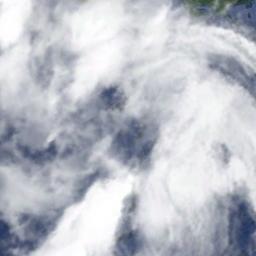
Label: cloud